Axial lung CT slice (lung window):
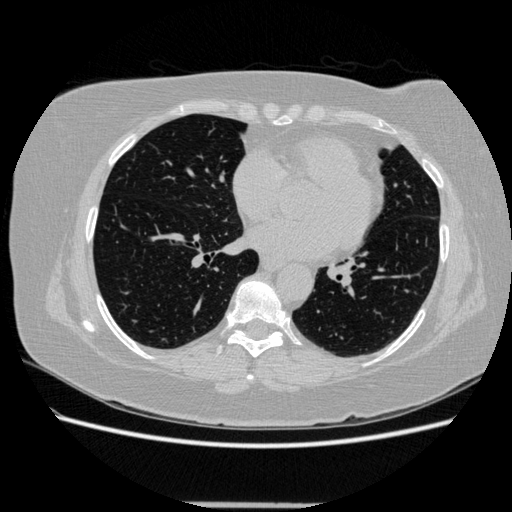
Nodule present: no